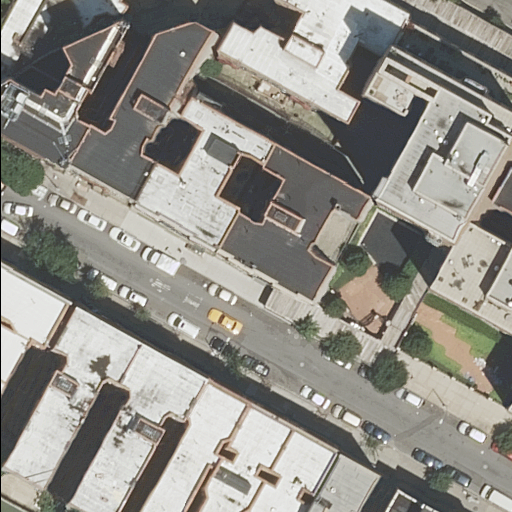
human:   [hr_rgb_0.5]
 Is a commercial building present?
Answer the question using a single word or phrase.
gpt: no

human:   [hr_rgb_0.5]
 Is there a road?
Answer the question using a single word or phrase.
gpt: yes

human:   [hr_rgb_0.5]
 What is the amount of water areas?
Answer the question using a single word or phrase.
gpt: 0

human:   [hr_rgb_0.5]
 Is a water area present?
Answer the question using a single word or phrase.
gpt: no

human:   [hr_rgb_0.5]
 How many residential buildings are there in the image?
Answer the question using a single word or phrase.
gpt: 19

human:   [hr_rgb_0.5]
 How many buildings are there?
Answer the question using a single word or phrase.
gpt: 19

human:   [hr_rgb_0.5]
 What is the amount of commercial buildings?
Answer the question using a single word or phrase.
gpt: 0

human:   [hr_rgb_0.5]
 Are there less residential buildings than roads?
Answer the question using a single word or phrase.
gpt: no

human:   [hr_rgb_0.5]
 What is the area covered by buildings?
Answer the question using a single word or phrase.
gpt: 5781m2

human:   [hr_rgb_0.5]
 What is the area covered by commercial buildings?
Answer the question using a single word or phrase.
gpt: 0m2

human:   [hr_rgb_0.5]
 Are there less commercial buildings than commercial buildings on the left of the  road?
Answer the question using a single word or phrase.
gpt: no

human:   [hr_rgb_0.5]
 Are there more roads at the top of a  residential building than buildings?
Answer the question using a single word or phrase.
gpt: no

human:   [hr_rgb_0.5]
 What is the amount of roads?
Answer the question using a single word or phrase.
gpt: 1

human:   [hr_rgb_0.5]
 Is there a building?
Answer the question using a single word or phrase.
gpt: yes

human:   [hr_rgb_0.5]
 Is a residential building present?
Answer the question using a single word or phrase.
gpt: yes

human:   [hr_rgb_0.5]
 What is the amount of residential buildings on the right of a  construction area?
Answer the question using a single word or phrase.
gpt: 0

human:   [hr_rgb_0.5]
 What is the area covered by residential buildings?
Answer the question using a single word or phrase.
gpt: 5781m2

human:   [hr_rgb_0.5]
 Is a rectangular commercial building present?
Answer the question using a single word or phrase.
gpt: no

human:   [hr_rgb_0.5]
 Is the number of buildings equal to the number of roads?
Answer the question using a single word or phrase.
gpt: no

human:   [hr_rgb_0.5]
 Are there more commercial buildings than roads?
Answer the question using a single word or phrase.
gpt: no

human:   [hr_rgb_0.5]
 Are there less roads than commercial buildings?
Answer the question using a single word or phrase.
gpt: no

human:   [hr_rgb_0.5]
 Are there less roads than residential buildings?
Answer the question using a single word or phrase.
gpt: yes

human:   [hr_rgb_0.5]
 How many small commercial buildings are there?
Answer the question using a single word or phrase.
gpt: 0

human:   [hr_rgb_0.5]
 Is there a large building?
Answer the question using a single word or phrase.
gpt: yes

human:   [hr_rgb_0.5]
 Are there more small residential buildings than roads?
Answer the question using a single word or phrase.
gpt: yes

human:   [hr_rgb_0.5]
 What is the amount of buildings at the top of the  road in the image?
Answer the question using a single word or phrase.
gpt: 8

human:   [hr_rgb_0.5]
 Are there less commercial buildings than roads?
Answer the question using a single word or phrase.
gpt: yes

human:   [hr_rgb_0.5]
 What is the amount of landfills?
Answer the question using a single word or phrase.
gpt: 0

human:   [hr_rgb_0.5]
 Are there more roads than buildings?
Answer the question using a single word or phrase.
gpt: no

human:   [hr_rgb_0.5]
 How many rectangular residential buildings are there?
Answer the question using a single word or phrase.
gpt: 8

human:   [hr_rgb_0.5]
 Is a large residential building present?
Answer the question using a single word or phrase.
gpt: yes

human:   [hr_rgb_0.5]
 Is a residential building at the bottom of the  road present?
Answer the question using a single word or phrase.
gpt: yes

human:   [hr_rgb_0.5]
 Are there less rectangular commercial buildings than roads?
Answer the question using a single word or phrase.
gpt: yes

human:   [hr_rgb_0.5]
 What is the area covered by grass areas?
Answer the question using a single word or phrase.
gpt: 0m2

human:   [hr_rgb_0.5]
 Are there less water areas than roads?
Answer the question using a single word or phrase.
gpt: yes

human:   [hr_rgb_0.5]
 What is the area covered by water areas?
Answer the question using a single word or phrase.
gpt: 0m2

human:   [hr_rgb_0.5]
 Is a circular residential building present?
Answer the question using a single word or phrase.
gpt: no

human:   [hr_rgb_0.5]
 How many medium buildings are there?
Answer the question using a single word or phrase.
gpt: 8

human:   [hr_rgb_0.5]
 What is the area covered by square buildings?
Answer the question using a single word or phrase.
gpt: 0m2

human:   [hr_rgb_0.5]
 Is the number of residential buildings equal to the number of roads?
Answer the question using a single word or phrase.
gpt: no

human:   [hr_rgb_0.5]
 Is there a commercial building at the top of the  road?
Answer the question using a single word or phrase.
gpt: no

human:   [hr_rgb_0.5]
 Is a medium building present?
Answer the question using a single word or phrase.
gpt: yes

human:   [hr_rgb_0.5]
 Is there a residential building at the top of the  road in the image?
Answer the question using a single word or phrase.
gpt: yes

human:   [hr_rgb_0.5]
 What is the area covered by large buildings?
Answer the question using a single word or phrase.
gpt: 3261m2

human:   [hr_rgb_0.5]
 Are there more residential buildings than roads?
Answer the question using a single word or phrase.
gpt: yes

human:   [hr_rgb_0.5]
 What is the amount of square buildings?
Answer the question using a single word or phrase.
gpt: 0

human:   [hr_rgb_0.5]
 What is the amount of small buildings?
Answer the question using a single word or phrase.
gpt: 7

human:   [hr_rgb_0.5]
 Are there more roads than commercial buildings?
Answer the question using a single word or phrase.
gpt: yes

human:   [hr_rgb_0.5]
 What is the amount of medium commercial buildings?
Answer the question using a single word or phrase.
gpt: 0

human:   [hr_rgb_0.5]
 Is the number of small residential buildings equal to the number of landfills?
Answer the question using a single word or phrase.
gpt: no

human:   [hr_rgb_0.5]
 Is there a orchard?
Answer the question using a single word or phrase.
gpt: no

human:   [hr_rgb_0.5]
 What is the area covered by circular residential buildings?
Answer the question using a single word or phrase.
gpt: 0m2

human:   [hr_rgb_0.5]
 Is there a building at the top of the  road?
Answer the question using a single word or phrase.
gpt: yes

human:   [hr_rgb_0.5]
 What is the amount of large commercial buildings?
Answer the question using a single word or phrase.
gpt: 0

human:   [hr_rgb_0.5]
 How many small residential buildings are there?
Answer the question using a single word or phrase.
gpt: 7

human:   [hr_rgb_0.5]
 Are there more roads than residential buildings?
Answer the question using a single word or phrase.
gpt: no

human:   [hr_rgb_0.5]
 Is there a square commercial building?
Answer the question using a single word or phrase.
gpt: no

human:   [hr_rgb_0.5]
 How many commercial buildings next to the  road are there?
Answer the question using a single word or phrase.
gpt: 0

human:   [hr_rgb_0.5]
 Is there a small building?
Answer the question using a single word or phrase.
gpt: yes

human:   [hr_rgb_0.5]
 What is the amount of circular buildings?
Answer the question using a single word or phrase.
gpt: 0

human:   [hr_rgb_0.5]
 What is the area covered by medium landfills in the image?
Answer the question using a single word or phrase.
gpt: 0m2

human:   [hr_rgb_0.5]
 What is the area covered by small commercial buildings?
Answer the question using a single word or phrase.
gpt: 0m2

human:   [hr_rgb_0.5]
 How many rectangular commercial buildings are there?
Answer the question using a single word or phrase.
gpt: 0

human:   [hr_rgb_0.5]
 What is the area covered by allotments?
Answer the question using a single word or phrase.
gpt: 0m2